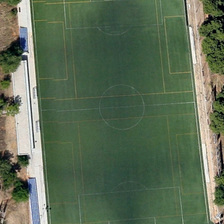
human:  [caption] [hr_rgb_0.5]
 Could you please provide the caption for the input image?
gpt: a football field is near several green trees .

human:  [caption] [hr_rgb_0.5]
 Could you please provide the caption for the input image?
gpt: a football field is near several green trees .

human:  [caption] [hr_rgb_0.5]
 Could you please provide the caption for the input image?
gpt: a football field is near several green trees .

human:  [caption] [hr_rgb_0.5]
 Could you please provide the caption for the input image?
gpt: a football field is near several green trees .

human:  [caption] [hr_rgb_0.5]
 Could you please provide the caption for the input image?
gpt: a football field is near several green trees .